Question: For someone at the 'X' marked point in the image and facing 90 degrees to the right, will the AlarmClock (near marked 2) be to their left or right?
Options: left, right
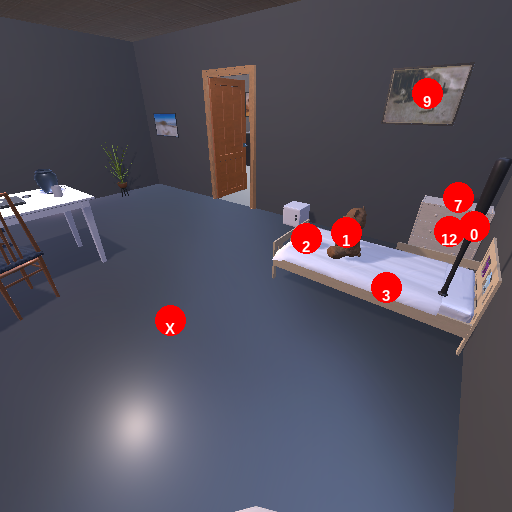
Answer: left